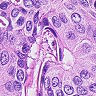
Metastatic tissue present: yes